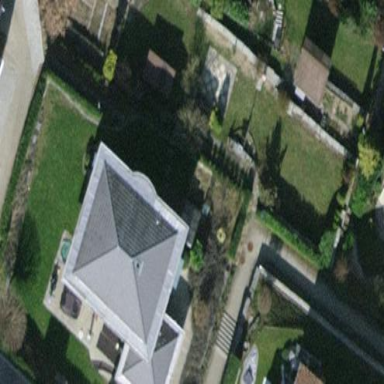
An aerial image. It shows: Detached building with tile roof.